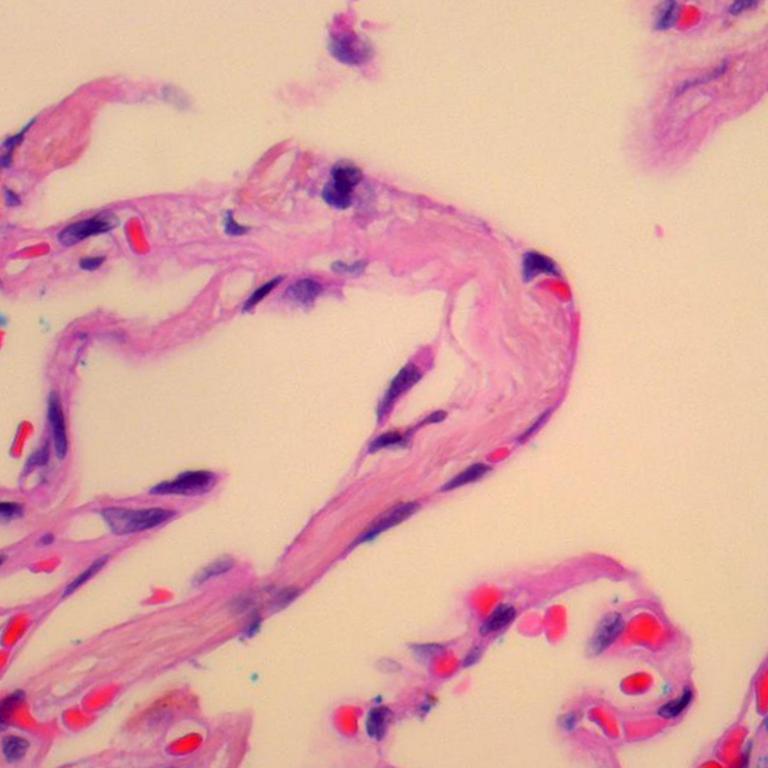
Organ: lung
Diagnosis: benign